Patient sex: M
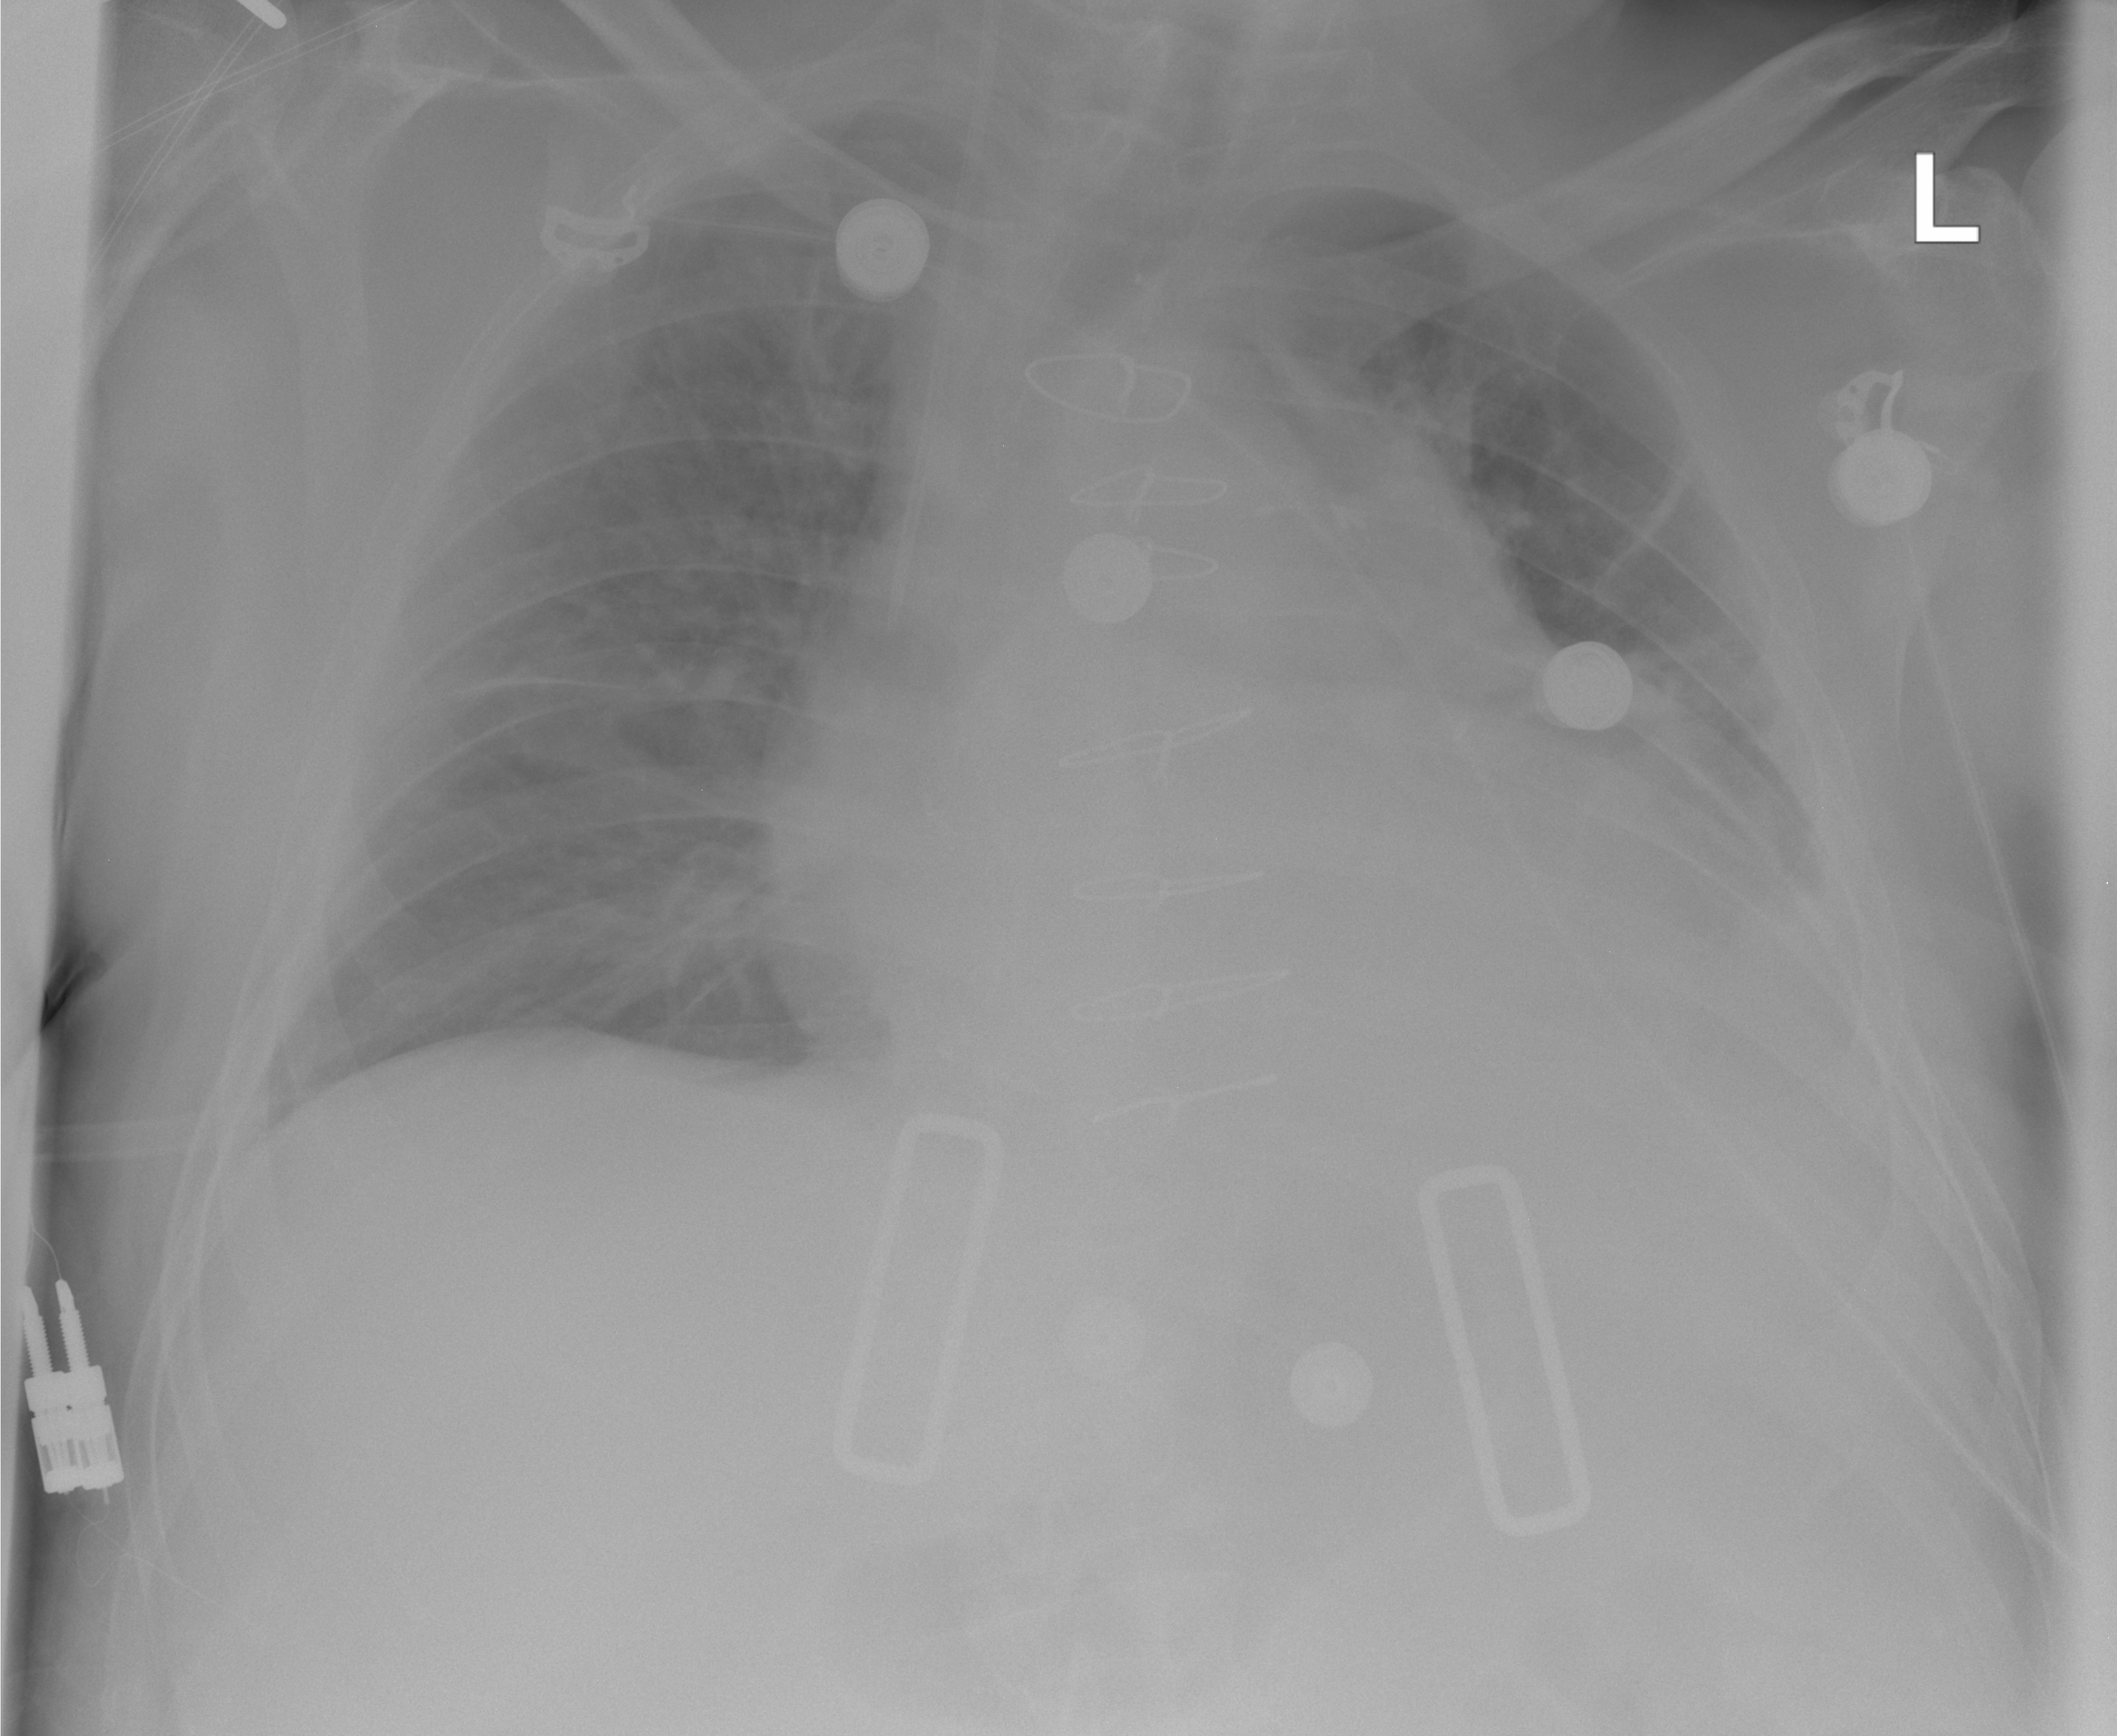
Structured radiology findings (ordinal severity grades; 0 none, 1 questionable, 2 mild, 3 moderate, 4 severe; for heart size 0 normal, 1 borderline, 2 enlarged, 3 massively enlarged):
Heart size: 2
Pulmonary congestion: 0
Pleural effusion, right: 0
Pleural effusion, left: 2
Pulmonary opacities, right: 0
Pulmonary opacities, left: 0
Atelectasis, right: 0
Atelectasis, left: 2